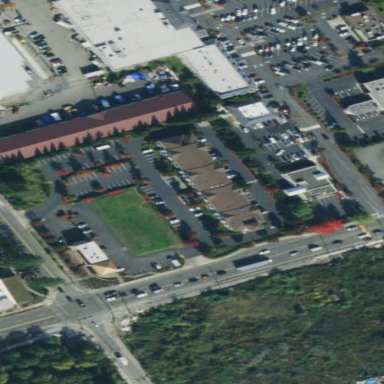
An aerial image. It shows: Hotel building.